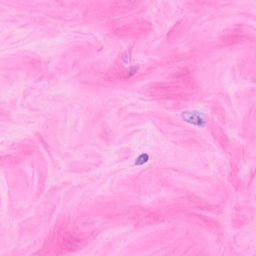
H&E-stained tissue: Breast